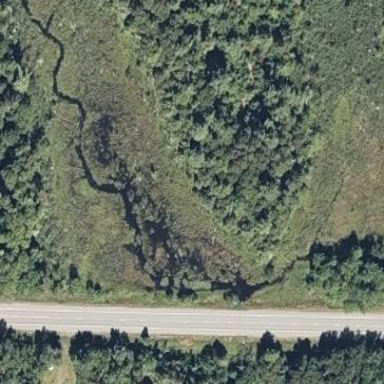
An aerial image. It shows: Bog wetland.